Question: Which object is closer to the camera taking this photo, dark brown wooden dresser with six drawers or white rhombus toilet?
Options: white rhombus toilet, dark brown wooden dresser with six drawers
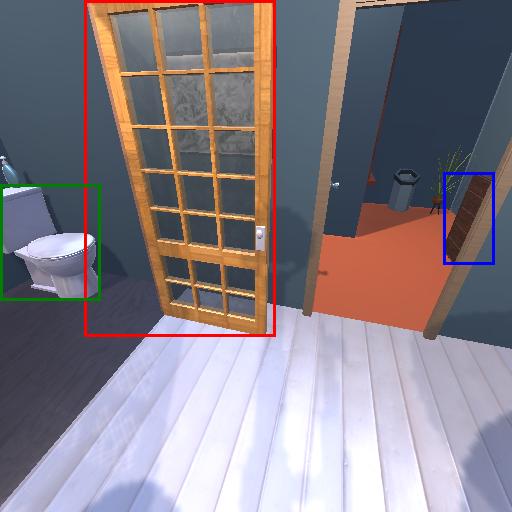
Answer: white rhombus toilet